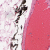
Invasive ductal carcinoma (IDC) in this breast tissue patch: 0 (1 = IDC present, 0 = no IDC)